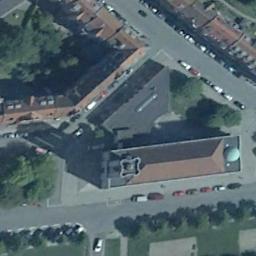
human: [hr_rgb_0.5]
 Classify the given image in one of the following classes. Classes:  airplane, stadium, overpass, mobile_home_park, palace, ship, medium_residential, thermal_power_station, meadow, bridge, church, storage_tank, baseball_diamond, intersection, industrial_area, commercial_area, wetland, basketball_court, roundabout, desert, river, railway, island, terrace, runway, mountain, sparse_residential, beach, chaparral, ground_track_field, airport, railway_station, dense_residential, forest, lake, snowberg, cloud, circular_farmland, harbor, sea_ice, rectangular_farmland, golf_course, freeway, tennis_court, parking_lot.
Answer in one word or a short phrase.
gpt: church